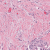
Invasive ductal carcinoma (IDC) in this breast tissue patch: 1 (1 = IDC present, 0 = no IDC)